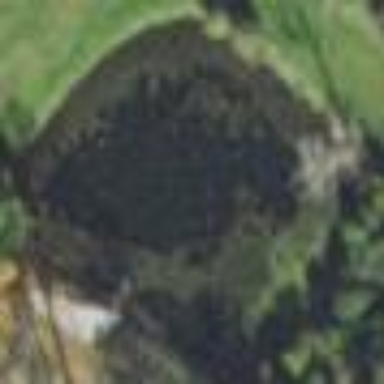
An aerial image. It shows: Peaceful pond surrounded by nature.